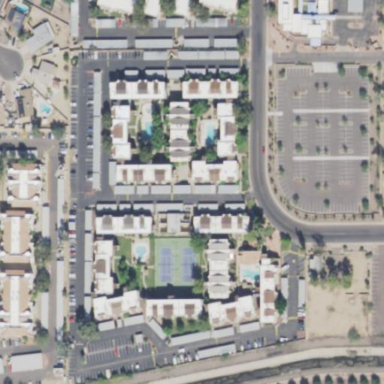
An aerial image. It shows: Residential area consisting of condominiums.